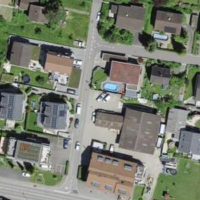
EUNIS habitat code: 54
Species observed at this site:
Dipsacus fullonum
Coreus marginatus
Zoropsis spinimana